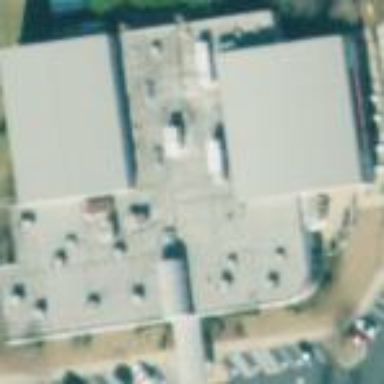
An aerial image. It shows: Sports center building.